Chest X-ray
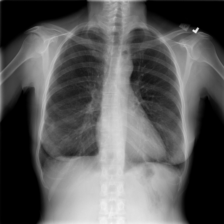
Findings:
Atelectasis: negative
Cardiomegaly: negative
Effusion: negative
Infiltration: negative
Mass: negative
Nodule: negative
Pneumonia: negative
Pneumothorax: negative
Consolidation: negative
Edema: negative
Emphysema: negative
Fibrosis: negative
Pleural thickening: negative
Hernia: negative